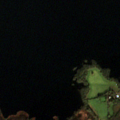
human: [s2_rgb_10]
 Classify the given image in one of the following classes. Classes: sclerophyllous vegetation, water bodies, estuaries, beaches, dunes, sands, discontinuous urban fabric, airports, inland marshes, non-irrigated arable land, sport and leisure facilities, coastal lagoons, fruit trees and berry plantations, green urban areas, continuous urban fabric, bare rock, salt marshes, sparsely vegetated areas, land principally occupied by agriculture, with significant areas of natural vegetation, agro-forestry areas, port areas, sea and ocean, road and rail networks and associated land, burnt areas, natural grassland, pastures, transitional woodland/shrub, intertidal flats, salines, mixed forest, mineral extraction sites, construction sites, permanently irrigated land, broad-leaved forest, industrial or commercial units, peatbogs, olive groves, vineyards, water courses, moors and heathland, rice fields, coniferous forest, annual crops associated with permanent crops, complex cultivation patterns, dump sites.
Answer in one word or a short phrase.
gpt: transitional woodland/shrub, peatbogs, water bodies